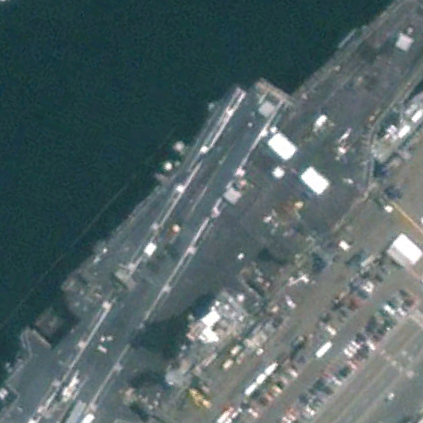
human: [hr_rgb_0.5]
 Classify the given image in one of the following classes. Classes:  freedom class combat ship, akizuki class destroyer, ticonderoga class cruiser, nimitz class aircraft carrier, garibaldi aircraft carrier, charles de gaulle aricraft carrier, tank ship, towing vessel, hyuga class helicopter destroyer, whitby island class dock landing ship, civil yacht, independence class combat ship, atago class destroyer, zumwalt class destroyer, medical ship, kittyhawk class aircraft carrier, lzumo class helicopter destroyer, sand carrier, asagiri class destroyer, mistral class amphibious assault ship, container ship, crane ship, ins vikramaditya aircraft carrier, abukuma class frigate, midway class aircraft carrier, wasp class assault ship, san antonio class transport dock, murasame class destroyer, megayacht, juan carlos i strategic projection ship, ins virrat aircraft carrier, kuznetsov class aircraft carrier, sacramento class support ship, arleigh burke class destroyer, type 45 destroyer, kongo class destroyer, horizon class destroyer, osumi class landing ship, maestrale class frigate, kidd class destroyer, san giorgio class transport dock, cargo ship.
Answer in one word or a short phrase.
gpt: Nimitz class aircraft carrier